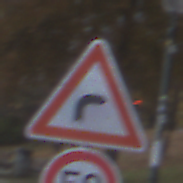
Verkehrszeichen: KurveRechts
Zusatzzeichen unten: Geschwindigkeit50
Umgebung: Outdoor, Urban
Tageszeit: MorningAfternoon
Wetter: Overcast
Licht: Natural
Jahreszeit: NotSpecified
Kontrast: LowContrast